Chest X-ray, PA view. Patient: 70 years old, sex M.
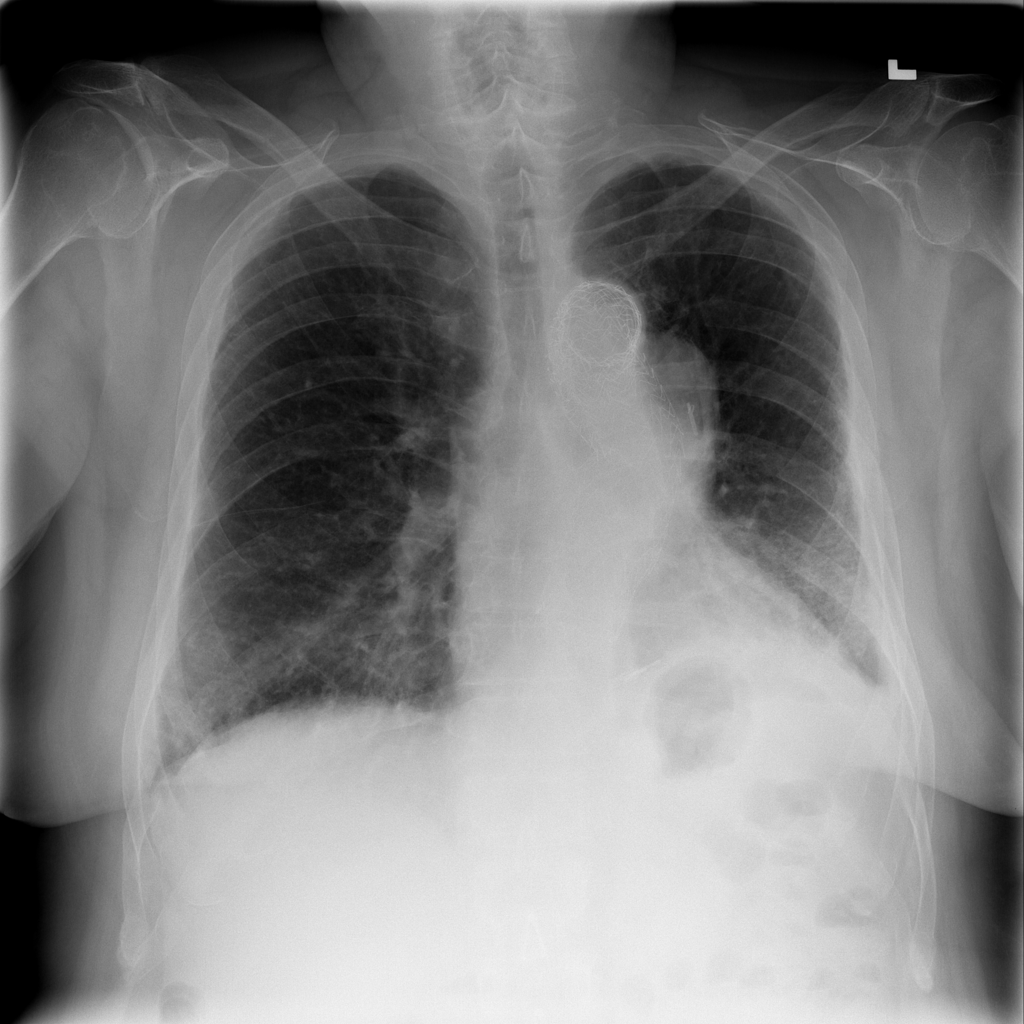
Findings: Effusion, Infiltration